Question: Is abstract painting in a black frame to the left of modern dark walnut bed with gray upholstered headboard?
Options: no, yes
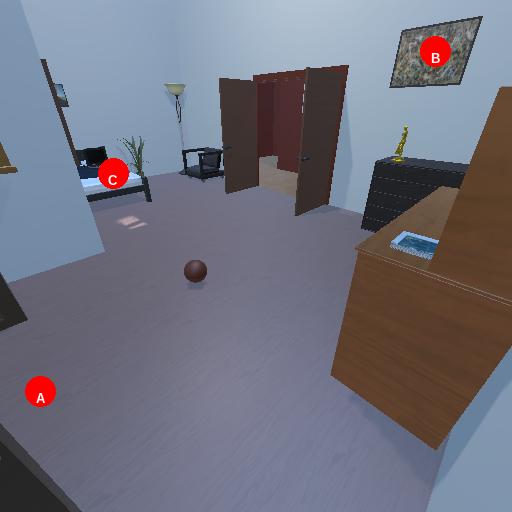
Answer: no